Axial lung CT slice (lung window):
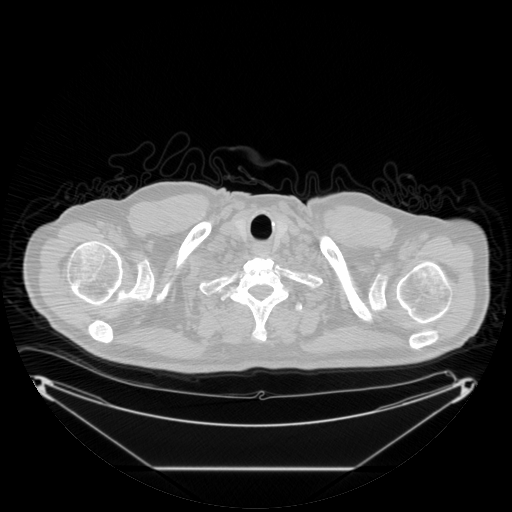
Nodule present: no